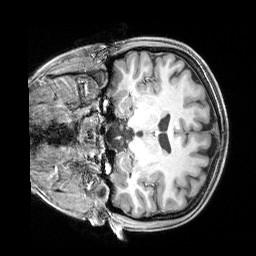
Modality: T1w
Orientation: coronal
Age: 27
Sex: female
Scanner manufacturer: siemens
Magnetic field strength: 3 T
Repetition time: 2.4 s
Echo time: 0.00215 s